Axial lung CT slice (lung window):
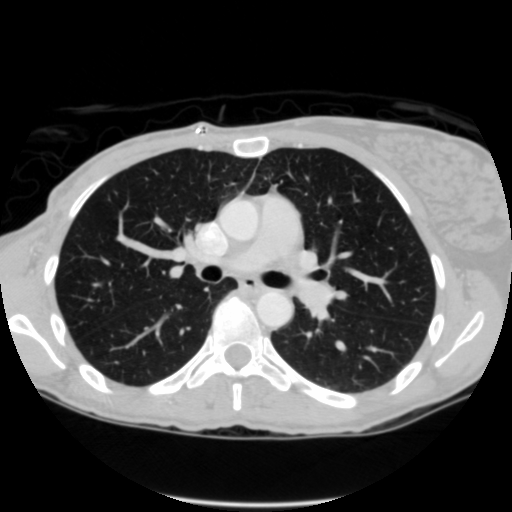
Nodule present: no